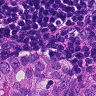
Metastatic tissue present: yes